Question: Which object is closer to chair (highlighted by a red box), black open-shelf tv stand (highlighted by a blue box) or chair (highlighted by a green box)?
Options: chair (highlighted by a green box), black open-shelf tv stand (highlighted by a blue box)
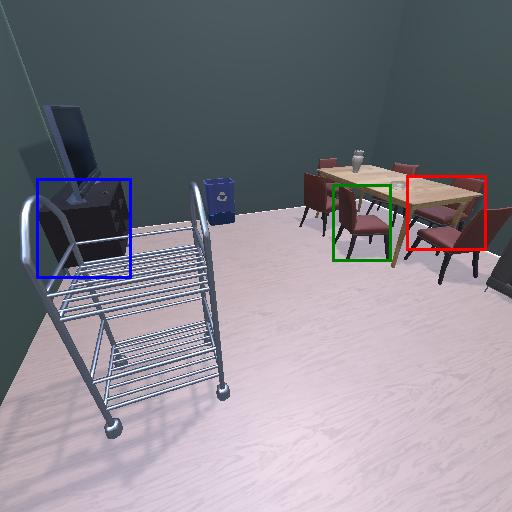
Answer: chair (highlighted by a green box)